Field crop: maize
Growth stage: 2
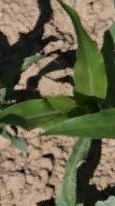
Species: maize